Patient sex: M
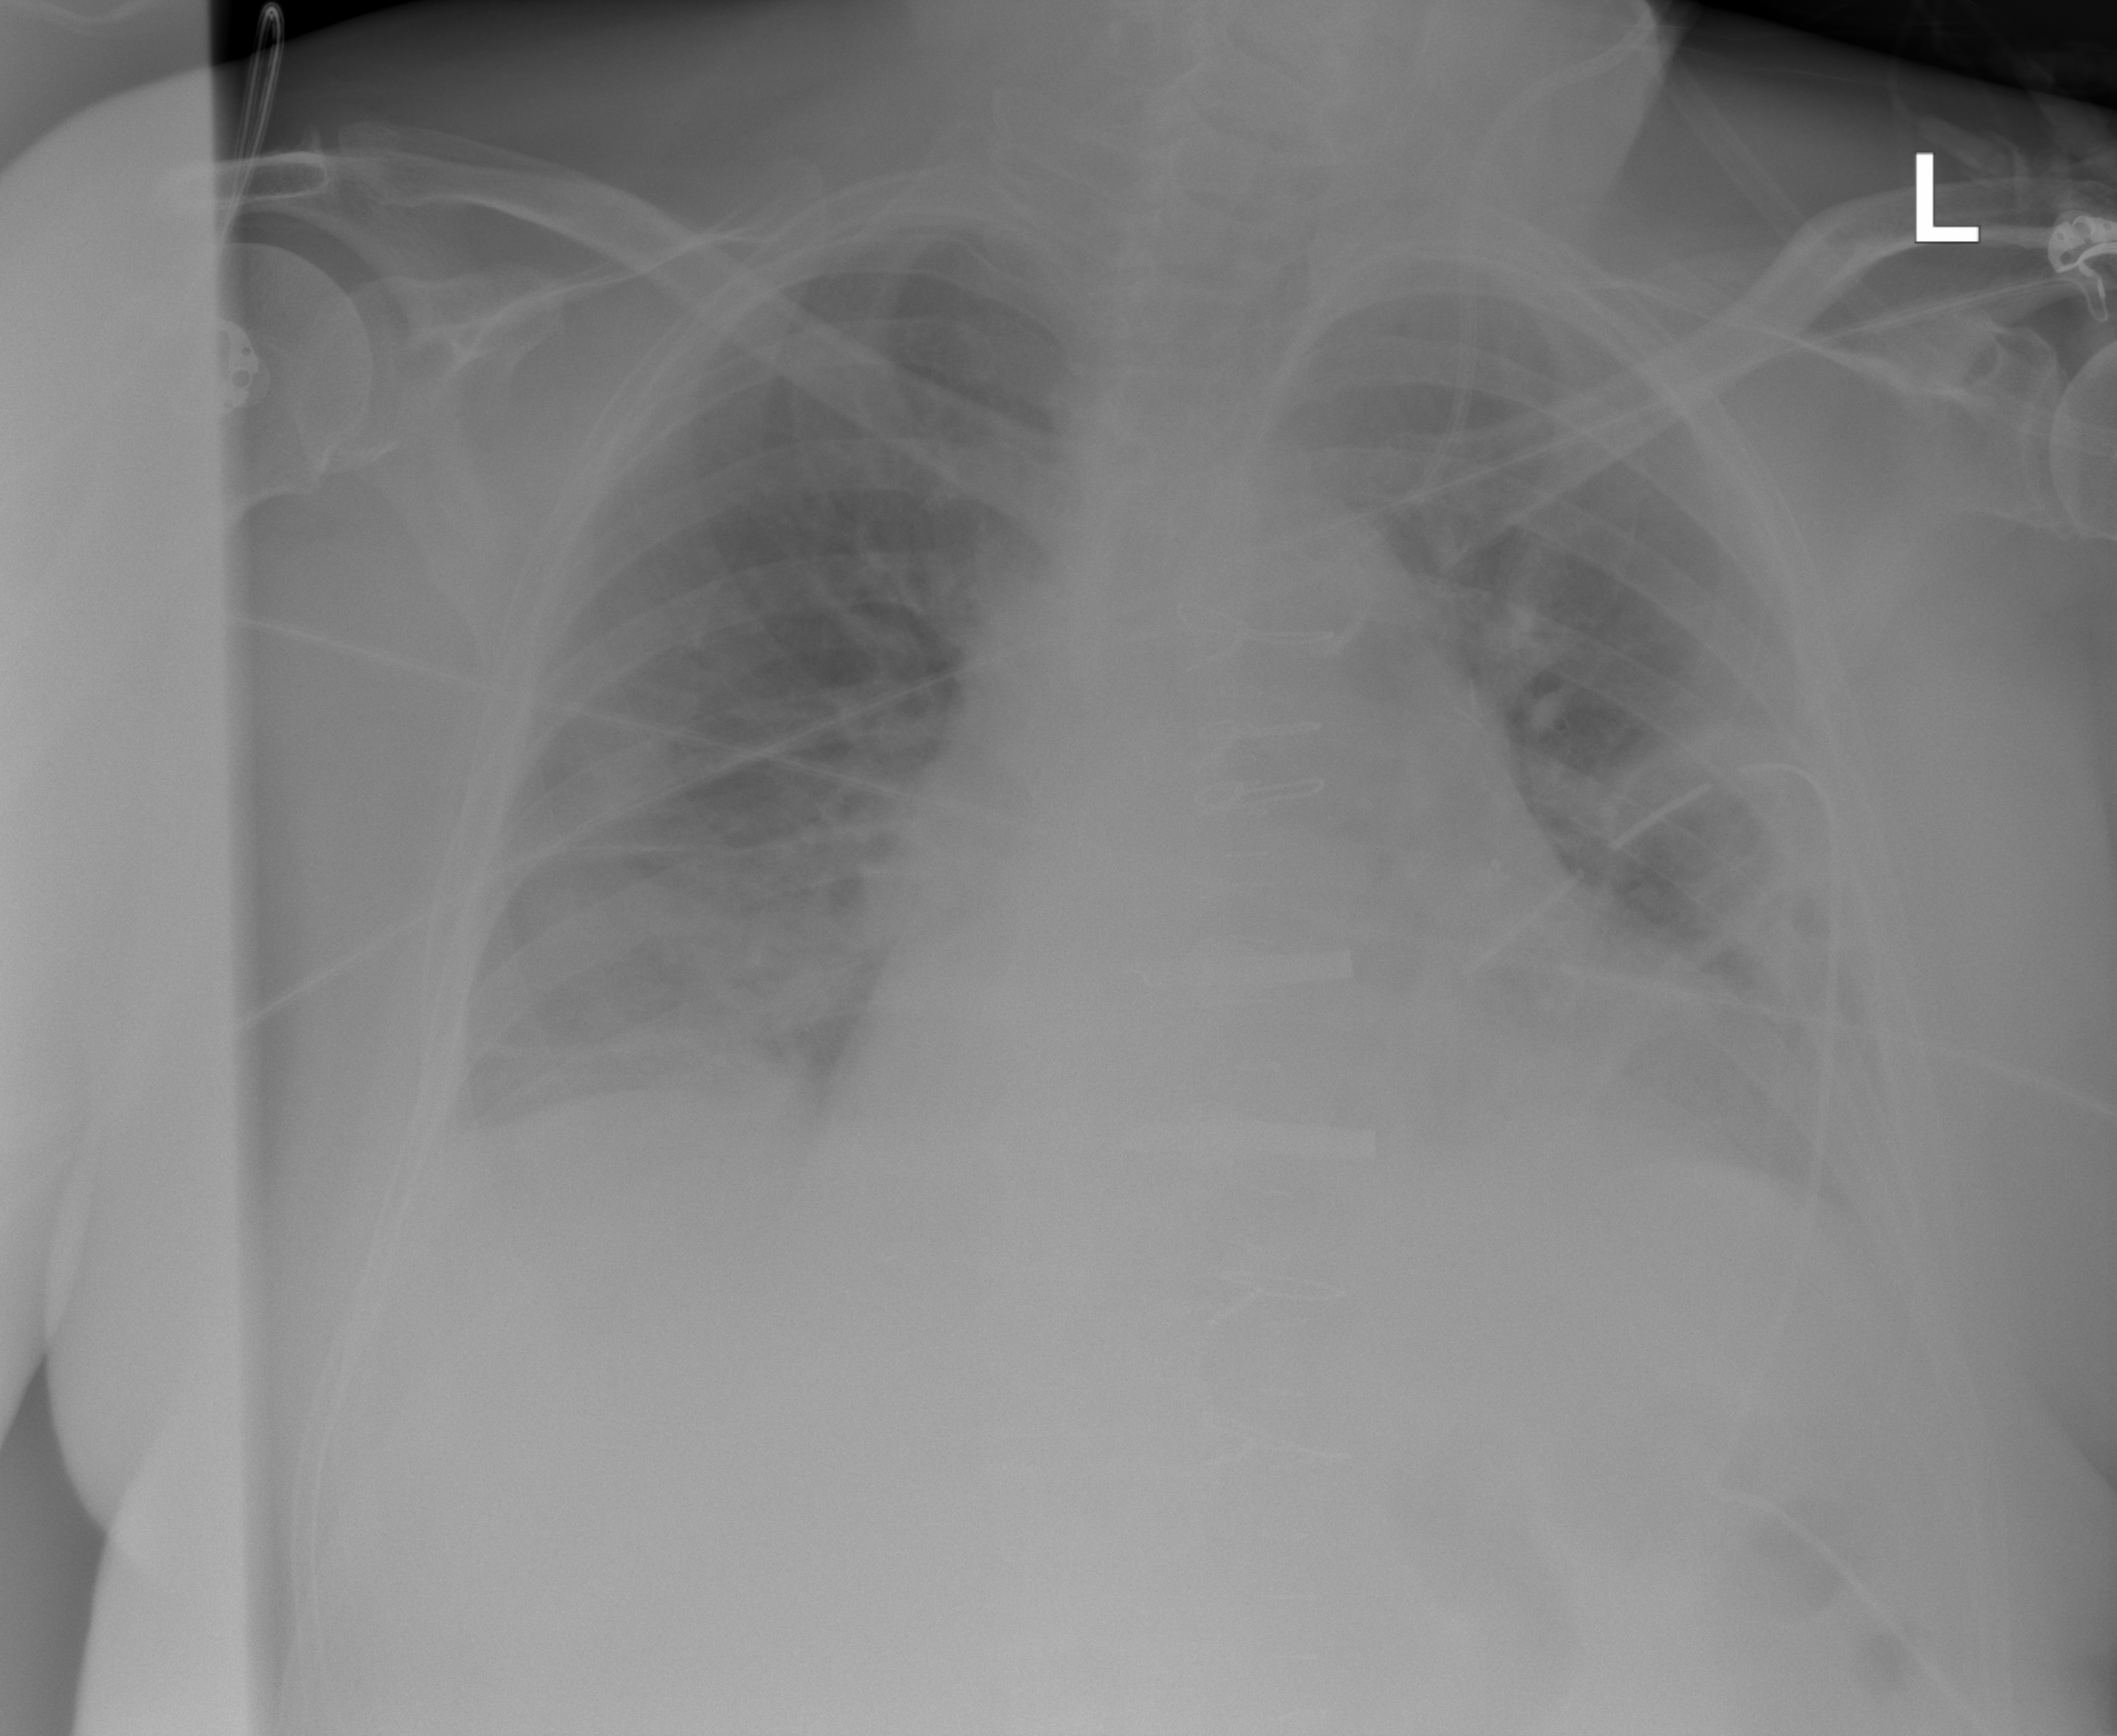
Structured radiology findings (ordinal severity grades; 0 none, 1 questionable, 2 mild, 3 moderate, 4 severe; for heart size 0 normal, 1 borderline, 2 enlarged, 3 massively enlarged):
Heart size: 2
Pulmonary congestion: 1
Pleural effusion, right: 2
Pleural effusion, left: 2
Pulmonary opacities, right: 0
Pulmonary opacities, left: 0
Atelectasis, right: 2
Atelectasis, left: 3